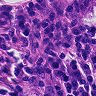
Metastatic tissue present: yes